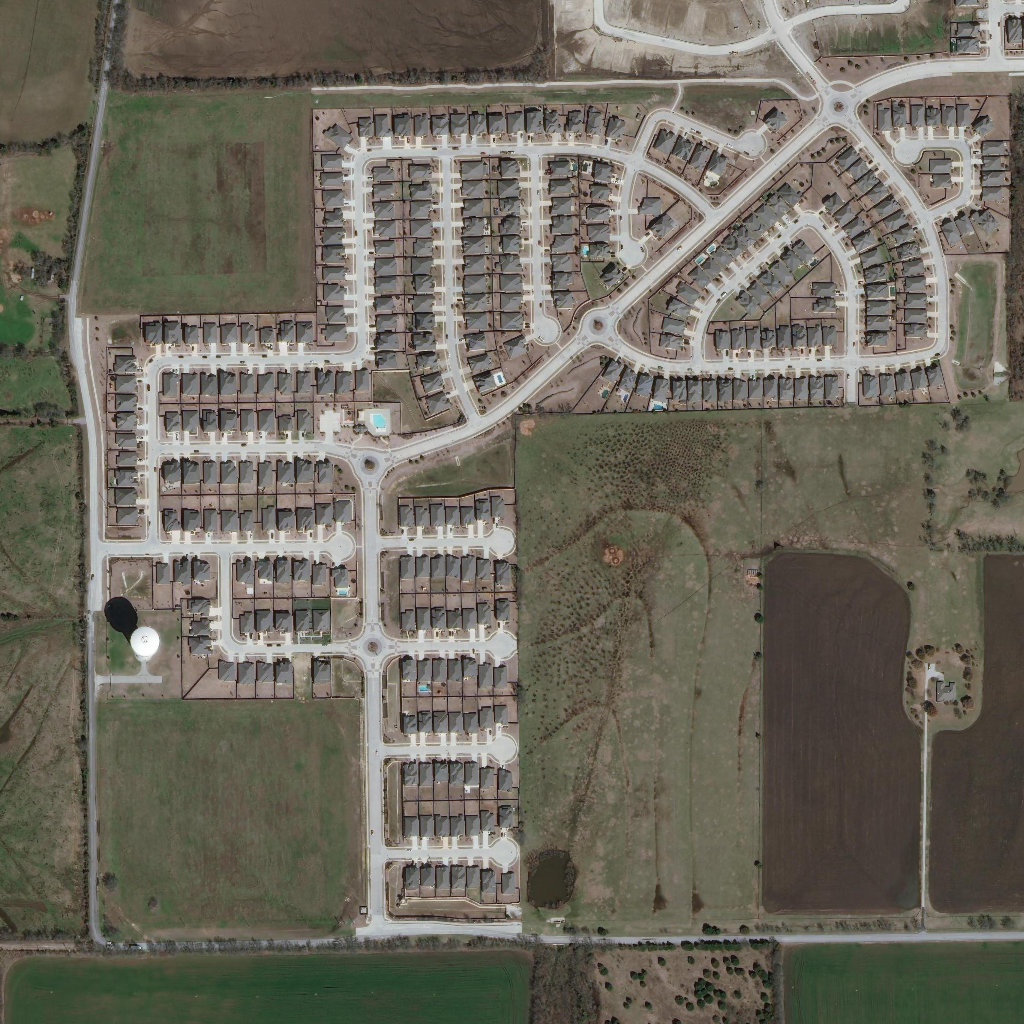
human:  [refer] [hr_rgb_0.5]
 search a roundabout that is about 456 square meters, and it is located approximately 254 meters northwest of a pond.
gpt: <box>[[35, 61, 37, 64, 0]]</box>

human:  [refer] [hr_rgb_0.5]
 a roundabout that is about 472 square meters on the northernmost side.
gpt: <box>[[80, 8, 83, 11, 0]]</box>

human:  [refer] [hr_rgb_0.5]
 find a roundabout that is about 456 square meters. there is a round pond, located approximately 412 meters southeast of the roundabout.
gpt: <box>[[34, 43, 37, 46, 0]]</box>